Question:
Please any one help me that how to resize these arrows because these are to small i am feeling uncomfortable in working
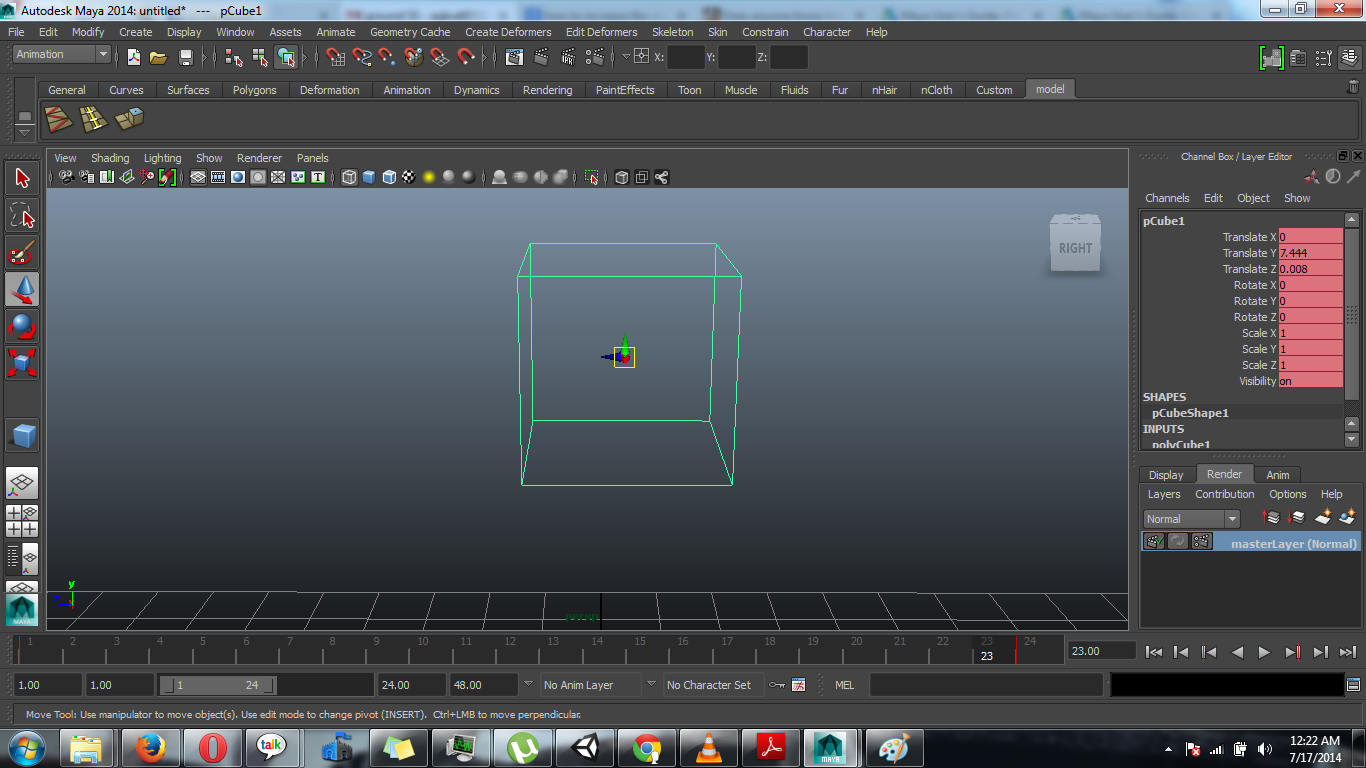
Answer: You can adjust the size of your manipulator with the and keys